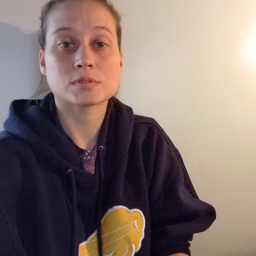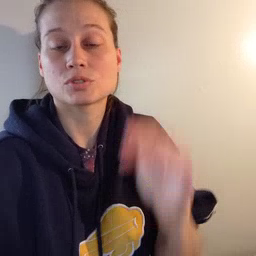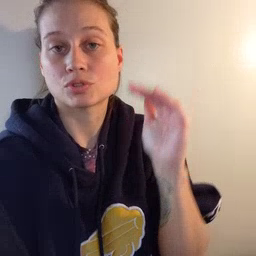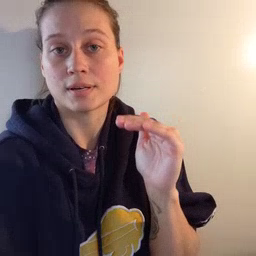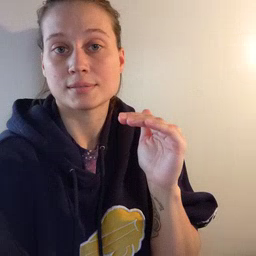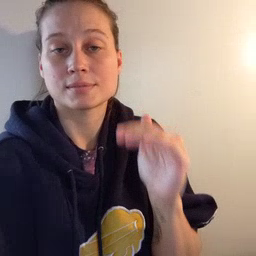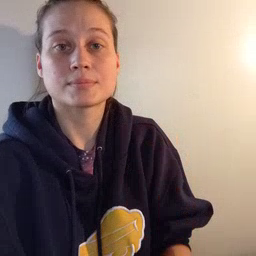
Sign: child